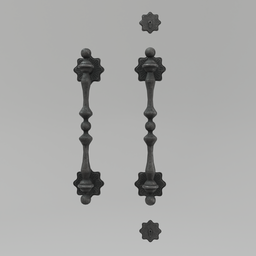
Label: mechanical